Interaction volume radius: 5 \u00c5
Interaction volume height: 20 \u00c5
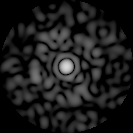
Disorder parameter: 0.8552